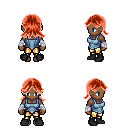
a pixel art fantasy rpg character, female body template, human, dark skin, blue vest, gold greaves, red loose hair, white cloth bandages, black shoes, four views (front, back, left, right), 2x2 character sprite sheet, small pixel art, hard edges, no anti-aliasing